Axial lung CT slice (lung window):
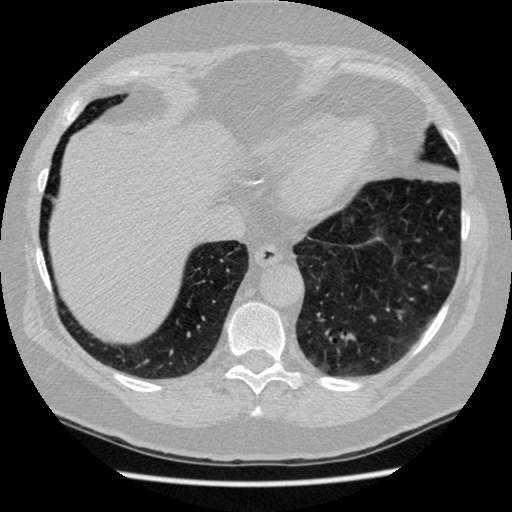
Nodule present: no